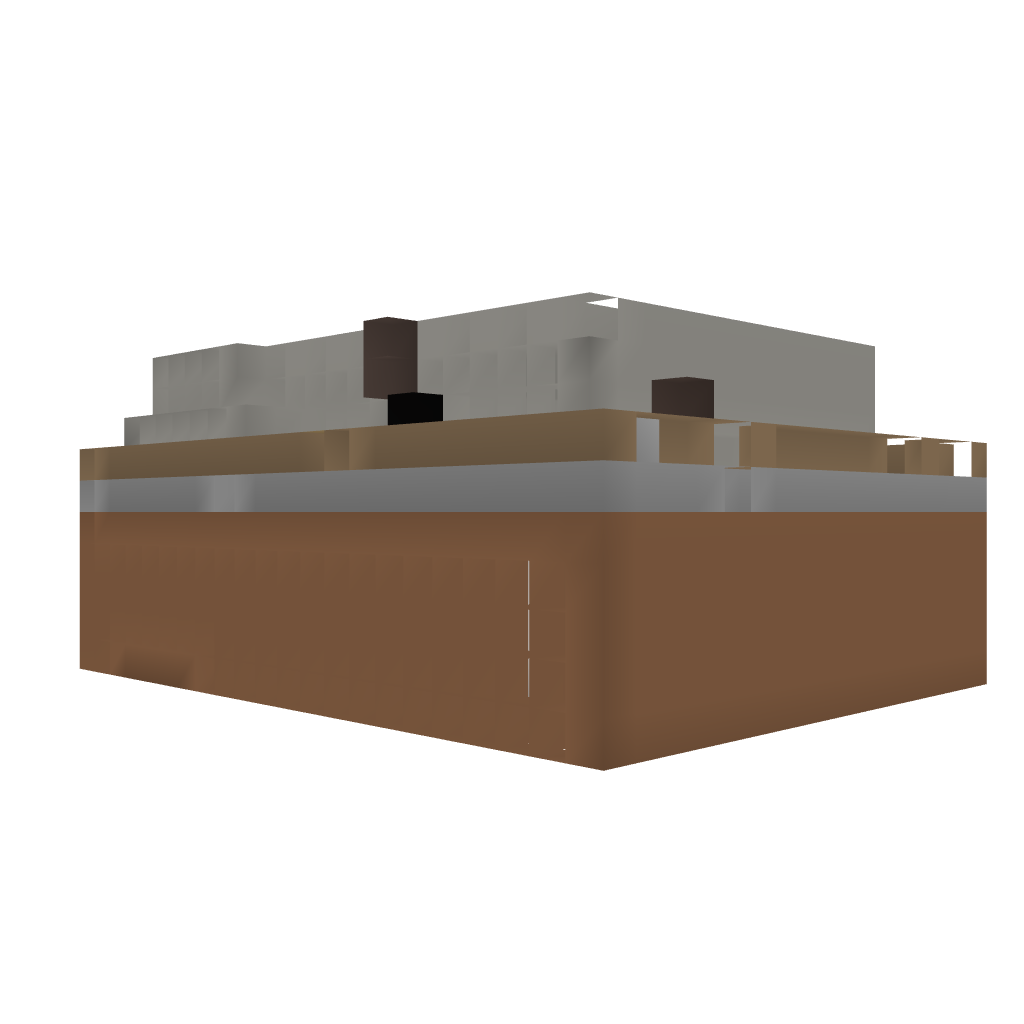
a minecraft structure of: Auto Egg Farm